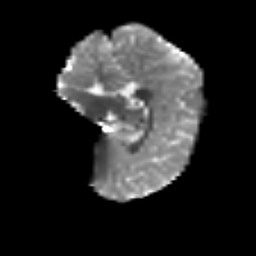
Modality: T2w
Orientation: sagittal
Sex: female
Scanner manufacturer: siemens
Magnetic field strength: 3 T
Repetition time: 5 s
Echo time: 0.071 s